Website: apple
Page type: billing-address
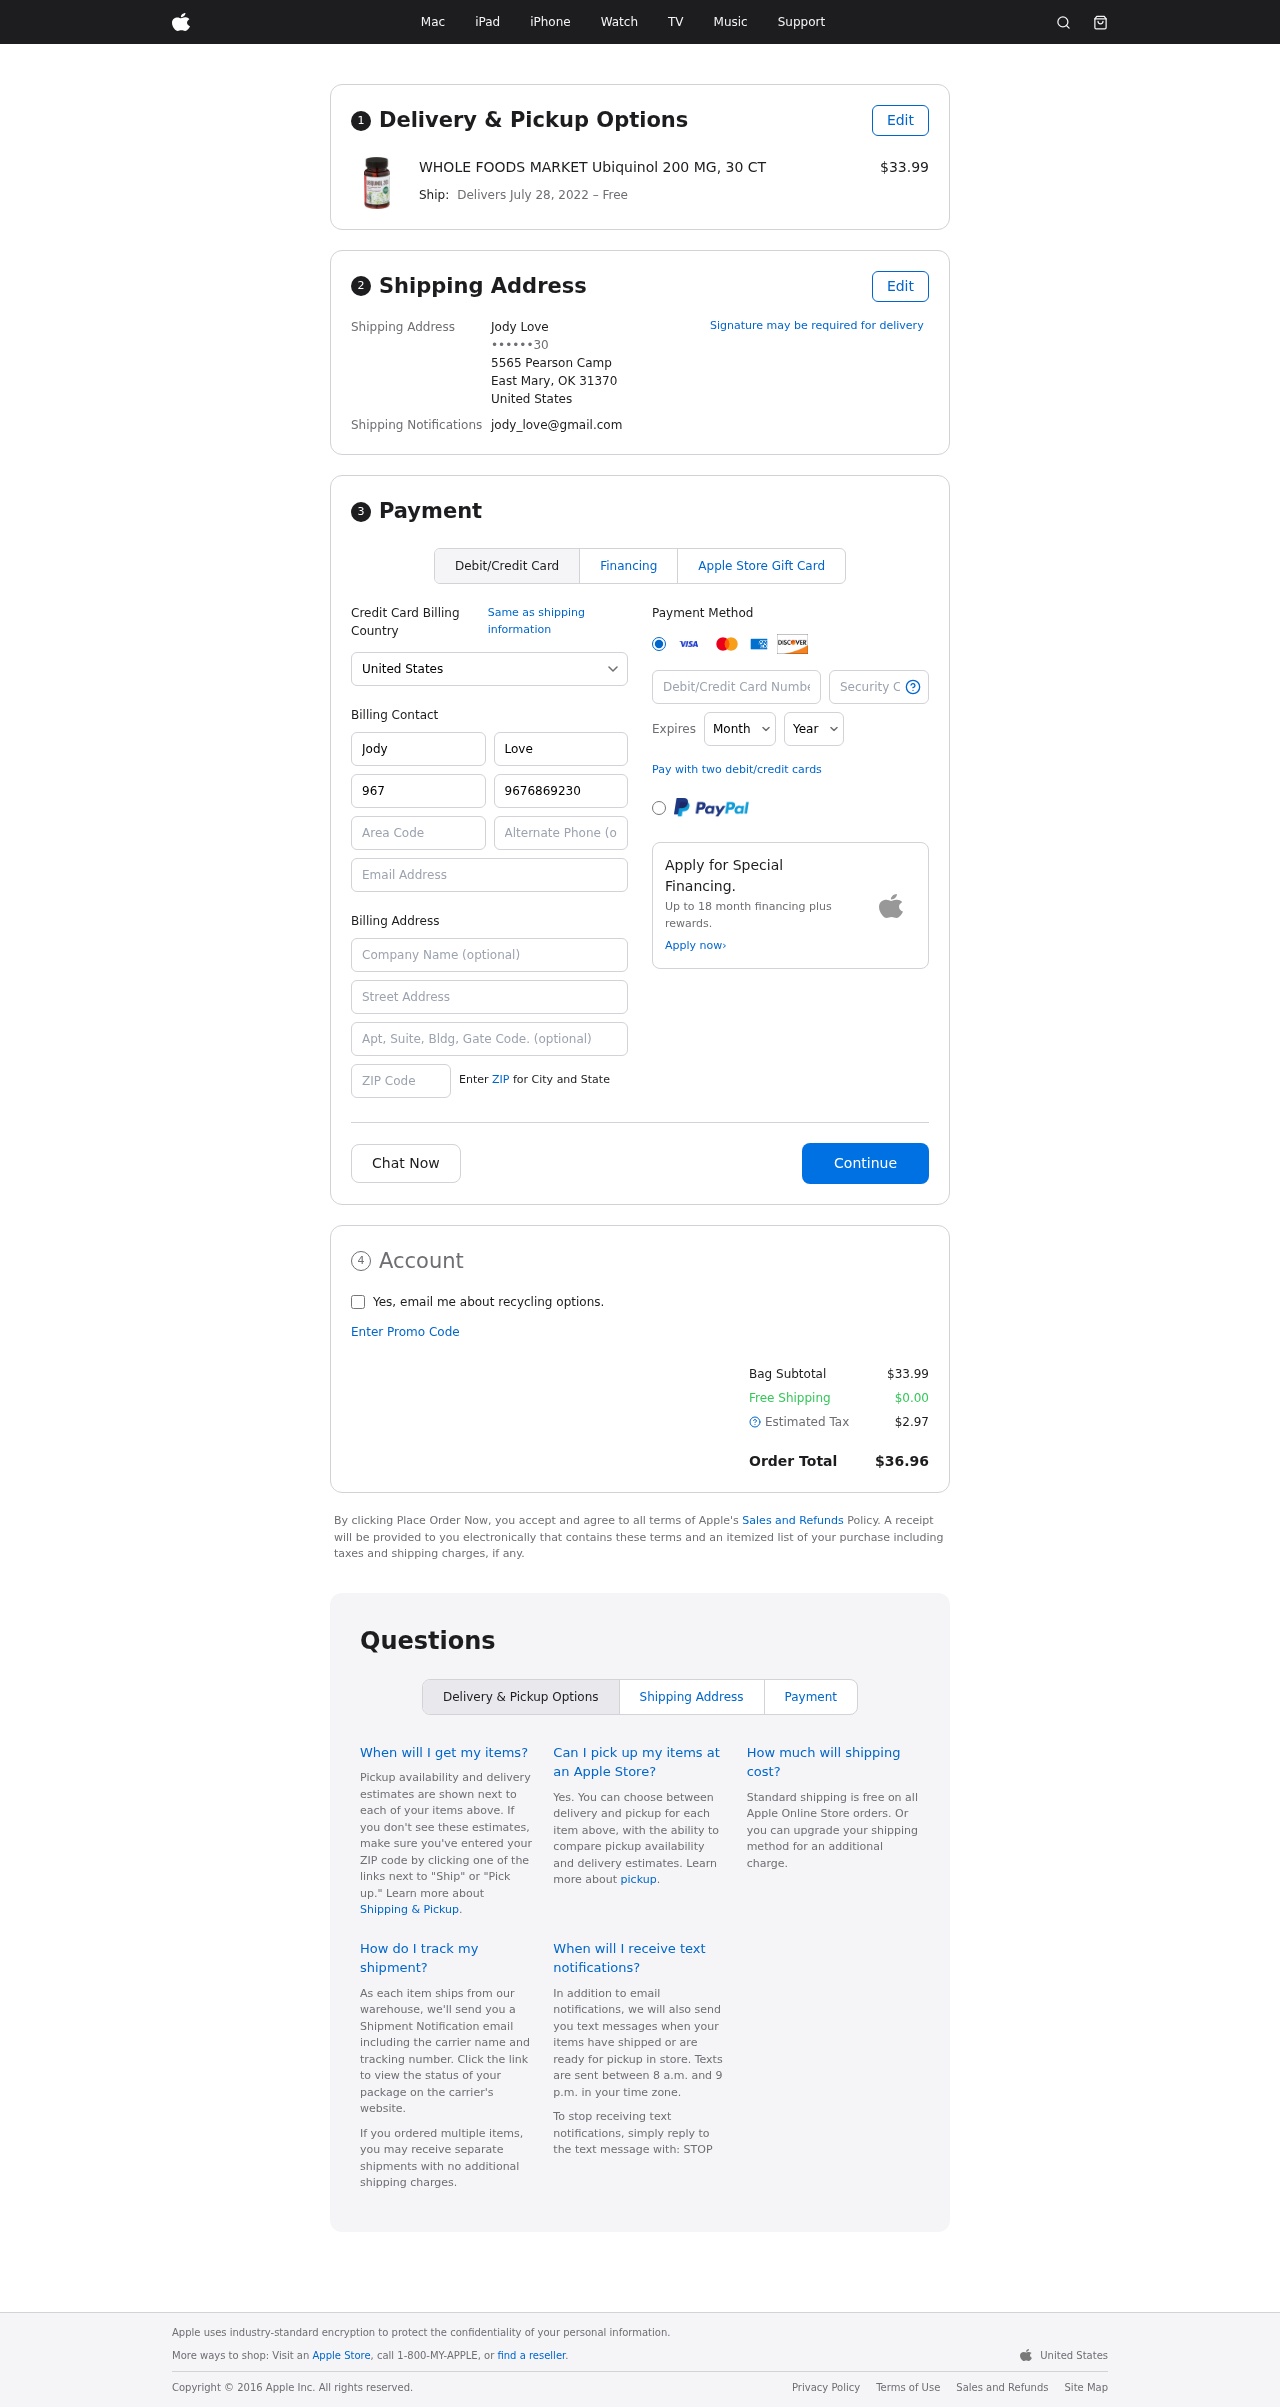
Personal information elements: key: PII_CARD_CVV
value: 782
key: PII_CARD_EXPIRY_MONTH
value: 09
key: PII_CARD_EXPIRY_YEAR
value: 28
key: PII_CARD_NUMBER
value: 6560 5841 9703 1141
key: PII_CITY_STATE_ZIP
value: East Mary, OK 31370
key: PII_COUNTRY
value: United States
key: PII_EMAIL
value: jody_love@gmail.com
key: PII_FULLNAME
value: Jody Love
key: PII_STREET
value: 5565 Pearson Camp
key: PII_PHONE_MASKED
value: ••••••30
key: PII_BILLING_FIRSTNAME
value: Jody
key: PII_BILLING_LASTNAME
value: Love
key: PII_BILLING_PHONE_AREA
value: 967
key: PII_BILLING_PHONE
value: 9676869230
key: PII_BILLING_EMAIL
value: jody_love@gmail.com
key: PII_BILLING_STREET
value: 5565 Pearson Camp
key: PII_BILLING_POSTCODE
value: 31370
Product elements: key: PRODUCT1_NAME
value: WHOLE FOODS MARKET Ubiquinol 200 MG, 30 CT
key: PRODUCT1_PRICE
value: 33.99
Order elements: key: ORDER_DELIVERY_DATE
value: July 28, 2022
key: ORDER_SUBTOTAL
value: $33.99
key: ORDER_SHIPPING_COST
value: $0.00
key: ORDER_TAX
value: $2.97
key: ORDER_TOTAL
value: $36.96